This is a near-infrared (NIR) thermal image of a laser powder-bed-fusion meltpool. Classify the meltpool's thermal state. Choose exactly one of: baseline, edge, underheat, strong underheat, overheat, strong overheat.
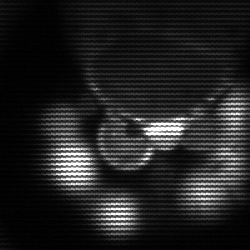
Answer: edge